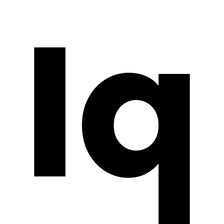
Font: Poppins-Bold